Question: I am using jasper reports to generate a report. I am trying to group all the records of an item under one name. But the item names are displayed multiple type in a report
My Code is
'''
// TODO Auto-generated method stub\
Logger.getLogger(getClass()).info("In Sales report servlet");
String from = request.getParameter("from");
String to = request.getParameter("to");
System.out.println("From "+from+" To "+to);
Connection connection = null;
String connectionURL = "jdbc:mysql://localhost:3306/medicaminventory";
try {
Class.forName("com.mysql.jdbc.Driver");
connection = DriverManager.getConnection(connectionURL, "root", "");
StyleBuilder boldStyle = stl.style().bold();
StyleBuilder boldCenteredStyle = stl.style(boldStyle)
.setHorizontalAlignment(HorizontalAlignment.CENTER);
StyleBuilder columnTitleStyle = stl.style(boldCenteredStyle)
.setBorder(stl.pen1Point())
.setBackgroundColor(Color.LIGHT_GRAY);
StyleBuilder CenteredStyle = stl.style().setHorizontalAlignment(HorizontalAlignment.CENTER);
StyleBuilder titleStyle = stl.style(boldStyle).setFontSize(15);
JasperReportBuilder report = DynamicReports.report();//a new report
TextColumnBuilder<Integer> rowNumberColumn = col.reportRowNumberColumn("No.");
TextColumnBuilder<java.util.Date> columndate = col.column("Date", "Date_Of_Sale", type.dateType()).setStyle(CenteredStyle);
TextColumnBuilder<String> columnItem = col.column("Item Name", "Item_Name", type.stringType()).setStyle(boldStyle);
TextColumnBuilder<String> columnCustomer = col.column("Customer Name", "Customer_name", type.stringType()).setStyle(CenteredStyle);
TextColumnBuilder<Double> columnunit = col.column("Unit Price", "Item_Price", type.doubleType()).setStyle(CenteredStyle);
TextColumnBuilder<Integer> columnqty = col.column("Qty", "Item_qty", type.integerType()).setStyle(CenteredStyle);
TextColumnBuilder<BigDecimal> columnsub = columnqty.multiply(columnunit).setTitle("Subtotal").setStyle(CenteredStyle);
report
.columns(
rowNumberColumn,columnItem,columnCustomer,columndate,columnunit,columnqty,columnsub
)
.title(//title of the report
Components.text("Sale Report").setStyle(titleStyle))
.setColumnTitleStyle(columnTitleStyle)
.highlightDetailEvenRows()
.pageFooter(Components.pageXofY().setStyle(boldCenteredStyle))//show page number on the page footer
.setDataSource(createDataSource(from,to));
report.groupBy(columnItem).show();
}
catch(DRException e)
{
e.printStackTrace();
}
catch (SQLException e1) {
e1.printStackTrace();
} catch (ClassNotFoundException e) {
e.printStackTrace();
}
private JRDataSource createDataSource(String from, String to) {
Connection connection = null;
String connectionURL = "jdbc:mysql://localhost:3306/medicaminventory";
DRDataSource dataSource = new DRDataSource("Item_Name","Customer_name", "Date_Of_Sale", "Item_Price", "Item_qty");
ResultSet rs1 = null;
try
{
Class.forName("com.mysql.jdbc.Driver");
// Get a Connection to the database
connection = DriverManager.getConnection(connectionURL, "root", "");
//Add the data into the database
Statement stmt;
stmt=connection.createStatement();
rs1=stmt.executeQuery("SELECT * FROM tbl_sale WHERE Date_Of_Sale >= '"+from+"' AND Date_Of_Sale <= '"+to+"'");
rs1.beforeFirst();
while(rs1.next())
{
dataSource.add(rs1.getString("Item_Name"), rs1.getString("Customer_name"), rs1.getDate("Date_Of_Sale"), rs1.getDouble("Item_Price"), rs1.getInt("Item_qty"));
}
System.out.println("Done with while");
}
catch (SQLException e1) {
e1.printStackTrace();
} catch (ClassNotFoundException e) {
e.printStackTrace();
}
finally {
// Always close the database connection.
try {
if (connection != null) connection.close();
}
catch (SQLException ignored){
}
}
return dataSource;
}
'''
My Output

I want one item name and all the records belonging to that item under that item name.
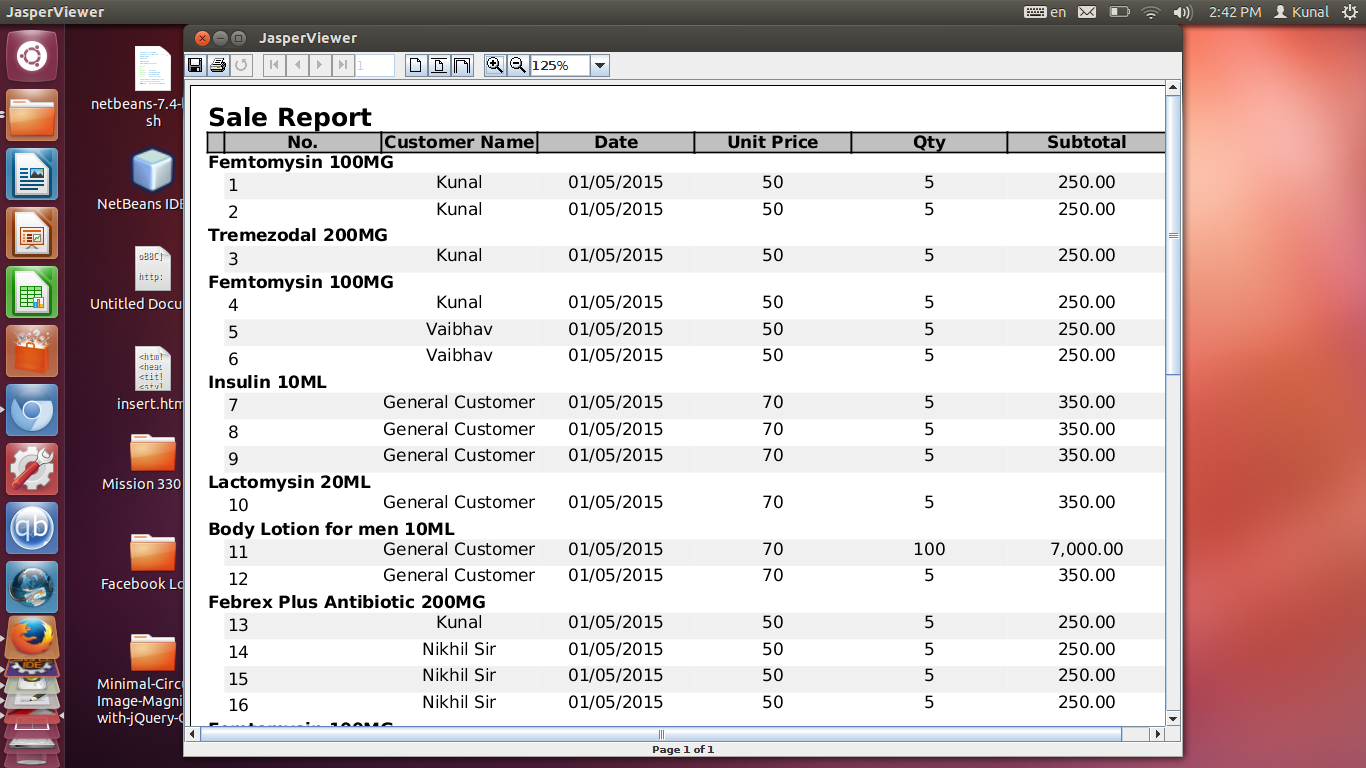
Answer: ****Answering my own question*********
If the records in the database are random(which depends on database design) you need to order them by using 'ORDER BY' Clause in SQL query
In this Case
Instead of
'''
SELECT * FROM tbl_sale WHERE Date_Of_Sale >= '"+from+"' AND Date_Of_Sale <= '"+to+"'
'''
The Query should be
'''
SELECT * FROM tbl_sale WHERE Date_Of_Sale >= '"+from+"' AND Date_Of_Sale <= '"+to+"' ORDER BY item_name
'''
where 'item_name' is the name of a column in database